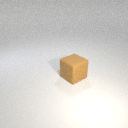
large brown rubber cube